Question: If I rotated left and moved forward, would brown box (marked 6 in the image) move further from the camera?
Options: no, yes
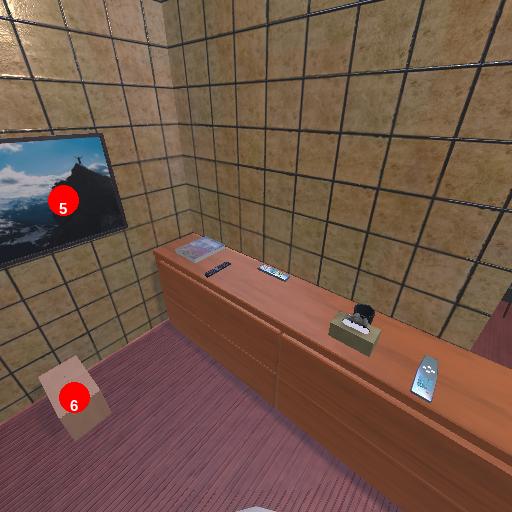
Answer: no